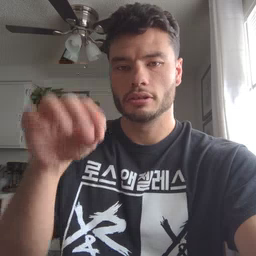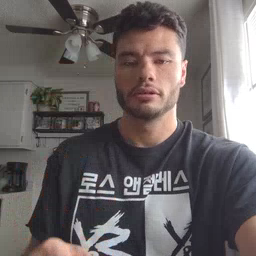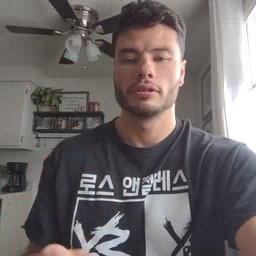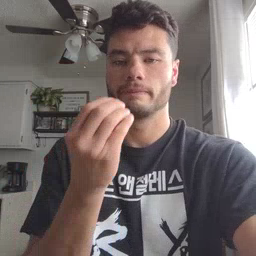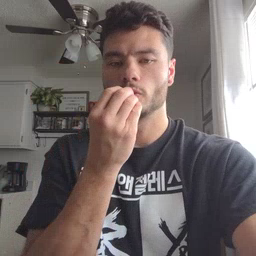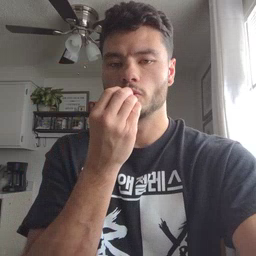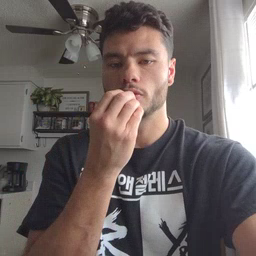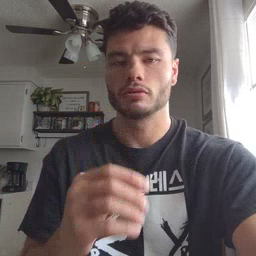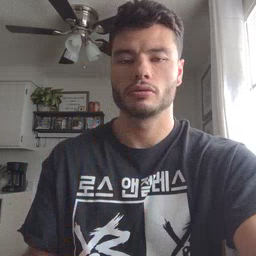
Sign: food